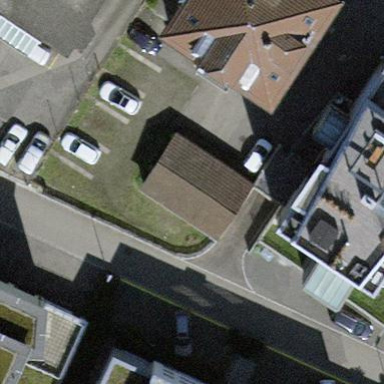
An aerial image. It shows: Building with pitched roof.